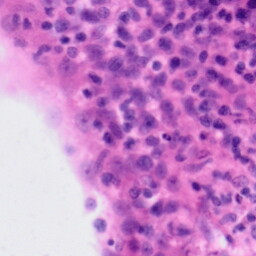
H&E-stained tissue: Tonsil